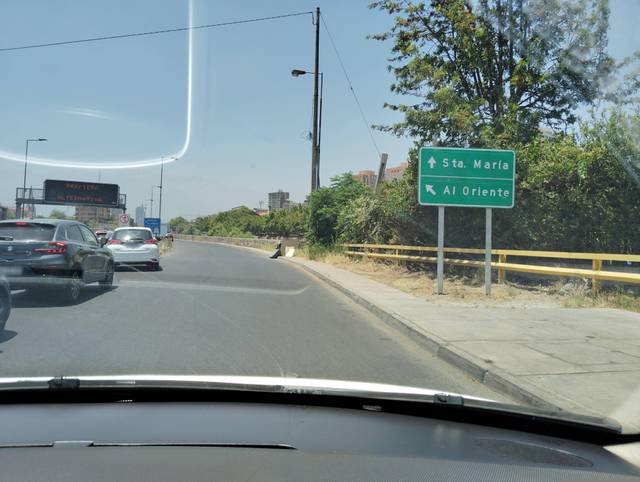
Region: Chile
Coordinates: -33.43, -70.66